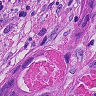
Metastatic tissue present: yes